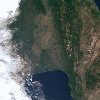
Label: land